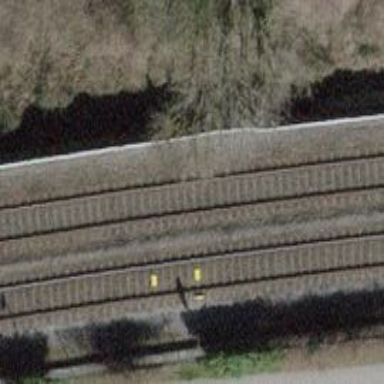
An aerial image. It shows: Solitary milestone along the railway.